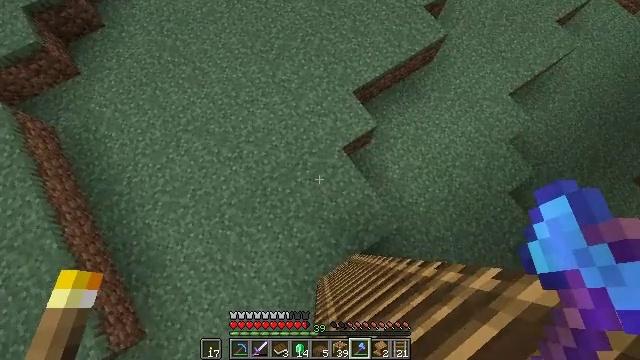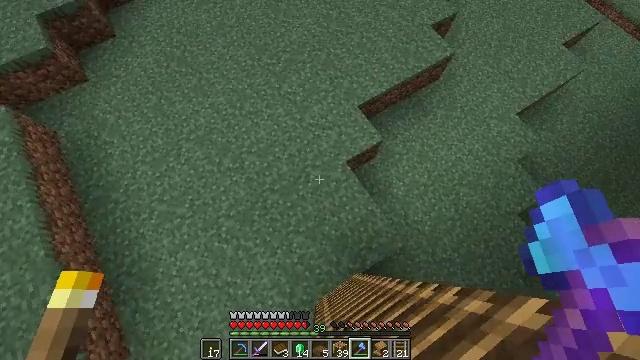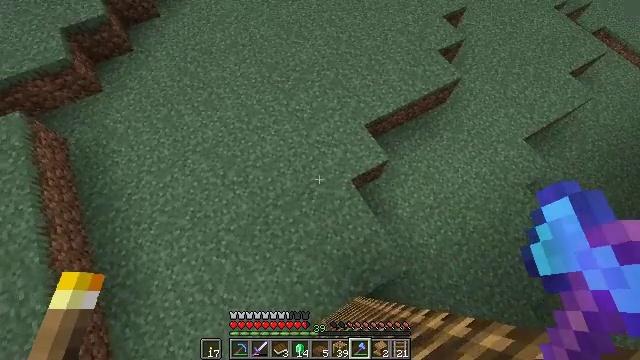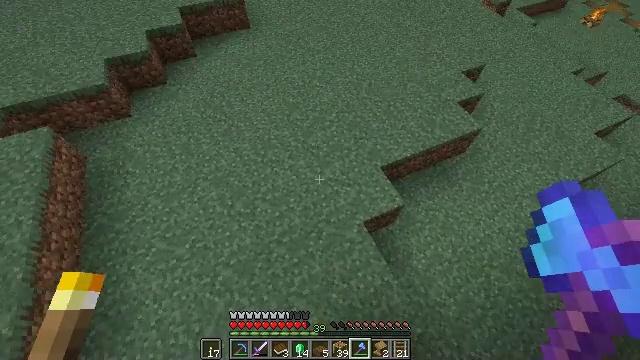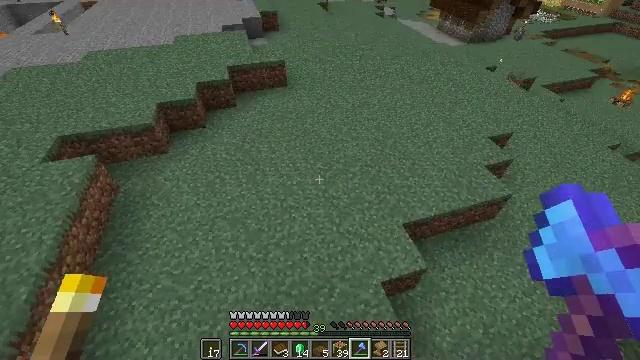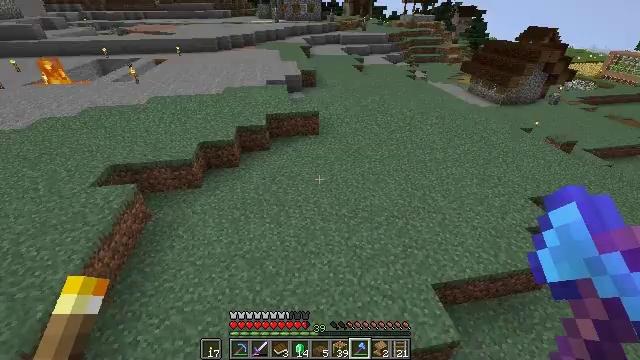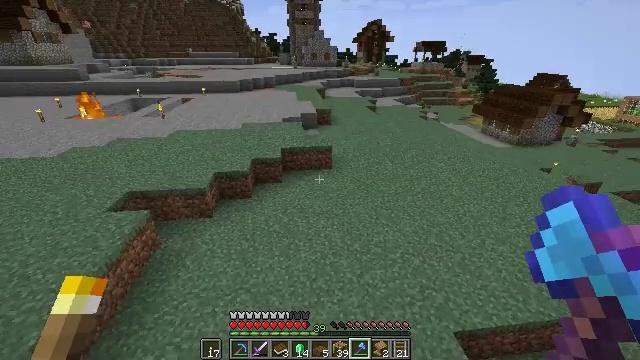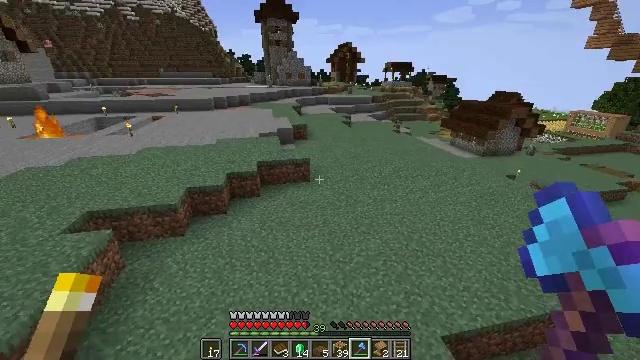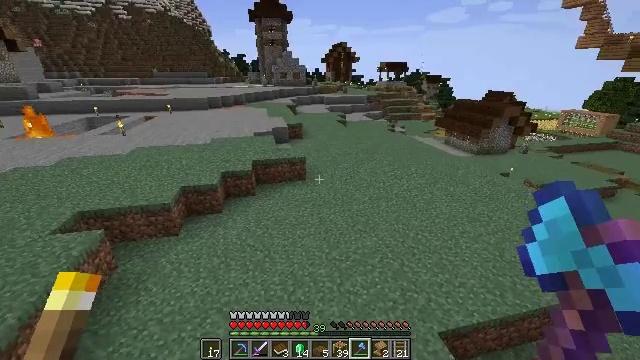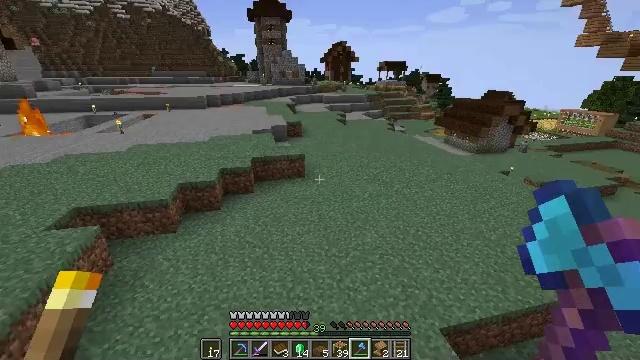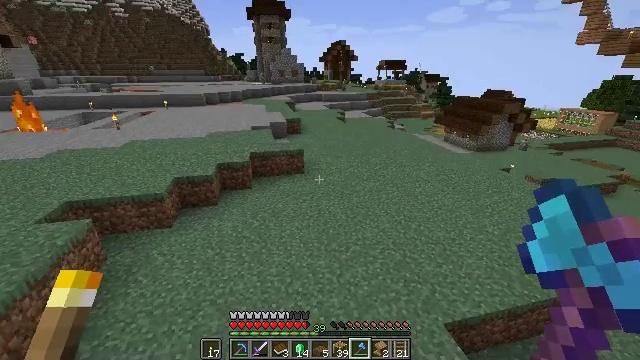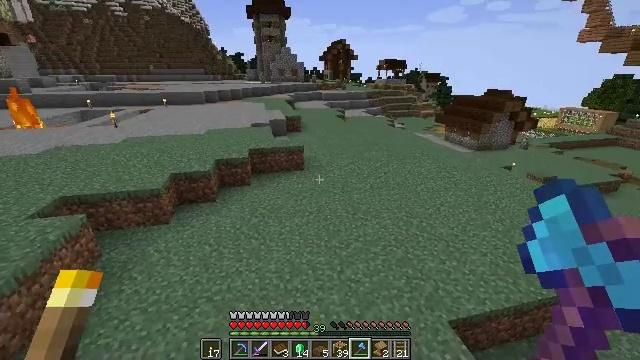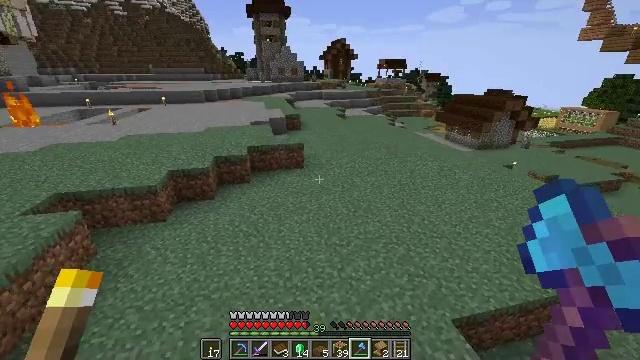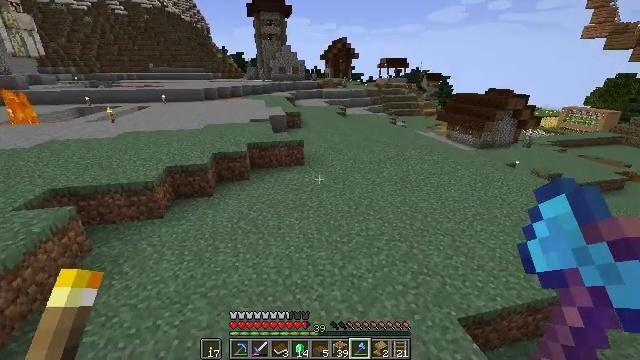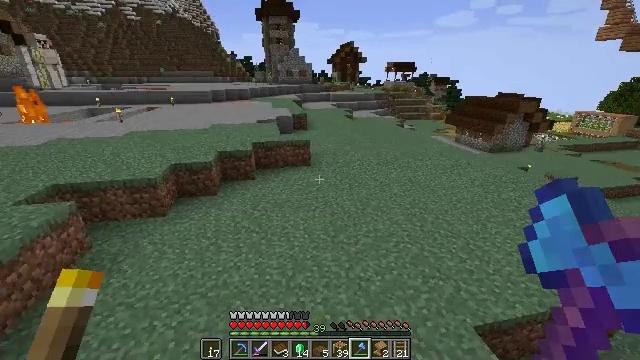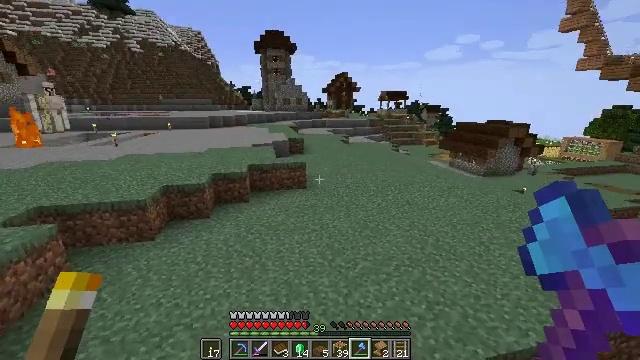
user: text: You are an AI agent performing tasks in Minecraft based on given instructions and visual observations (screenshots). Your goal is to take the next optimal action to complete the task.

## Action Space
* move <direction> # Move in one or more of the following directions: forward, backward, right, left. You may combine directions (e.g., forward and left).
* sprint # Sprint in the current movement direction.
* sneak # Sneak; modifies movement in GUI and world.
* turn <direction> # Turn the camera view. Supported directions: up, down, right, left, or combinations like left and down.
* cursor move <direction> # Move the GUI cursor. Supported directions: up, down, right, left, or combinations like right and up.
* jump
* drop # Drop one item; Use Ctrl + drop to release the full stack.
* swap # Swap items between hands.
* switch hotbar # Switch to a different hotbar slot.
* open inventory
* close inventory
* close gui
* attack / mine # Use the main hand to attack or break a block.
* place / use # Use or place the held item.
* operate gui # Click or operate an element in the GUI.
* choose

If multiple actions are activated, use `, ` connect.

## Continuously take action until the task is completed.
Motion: motion action
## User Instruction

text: Collect the spruce slab.
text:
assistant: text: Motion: turn left and up
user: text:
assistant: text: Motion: turn left and up
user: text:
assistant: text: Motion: turn left and up
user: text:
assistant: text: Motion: turn left and up
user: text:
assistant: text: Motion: turn left and up
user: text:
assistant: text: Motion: turn left and up
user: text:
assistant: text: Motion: move forward, turn right and up
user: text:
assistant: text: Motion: move forward, turn right
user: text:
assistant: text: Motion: move forward
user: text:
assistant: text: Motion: move forward
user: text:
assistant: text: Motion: move forward
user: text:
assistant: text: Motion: move forward
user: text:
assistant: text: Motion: move forward
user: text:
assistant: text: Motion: move forward, turn left
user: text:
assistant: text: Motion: move forward, turn up
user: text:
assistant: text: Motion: move forward, sprint, turn right and up
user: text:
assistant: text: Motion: move forward, sprint, turn right and up
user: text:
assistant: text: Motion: move forward, sprint, turn up
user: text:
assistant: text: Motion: move forward
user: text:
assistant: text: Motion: move forward
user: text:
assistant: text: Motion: move forward, sprint
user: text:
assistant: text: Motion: move forward, sprint
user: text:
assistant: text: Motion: move forward, sprint
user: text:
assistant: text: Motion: move forward, turn left
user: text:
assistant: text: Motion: move forward, turn left
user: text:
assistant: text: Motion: move forward, sprint, turn left
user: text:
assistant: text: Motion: move forward, sprint, turn left
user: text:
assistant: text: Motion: move forward, sprint
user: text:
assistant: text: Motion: move forward, sprint
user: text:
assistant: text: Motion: move forward